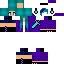
A male human skin with dark skin, wearing brown helmet dressed in a blue hoodie and black pants, featuring a closed mouth.